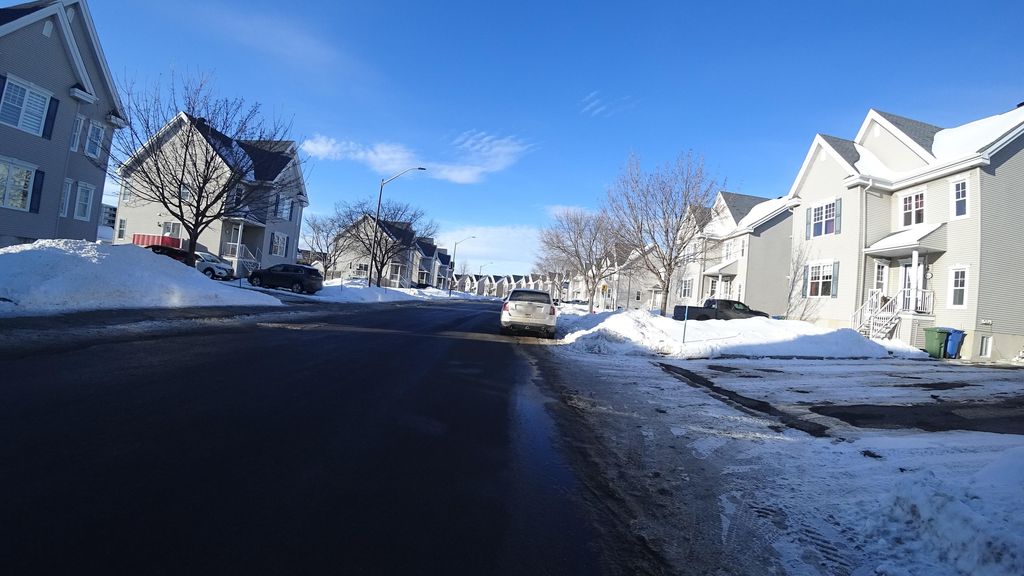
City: quebec_city